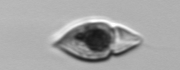
Label: Amphidinium